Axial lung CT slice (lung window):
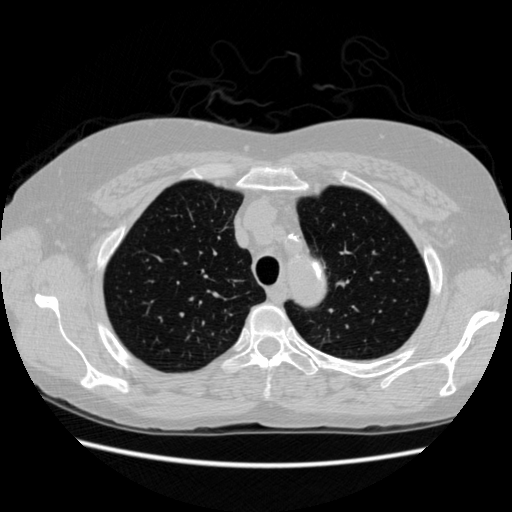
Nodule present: no